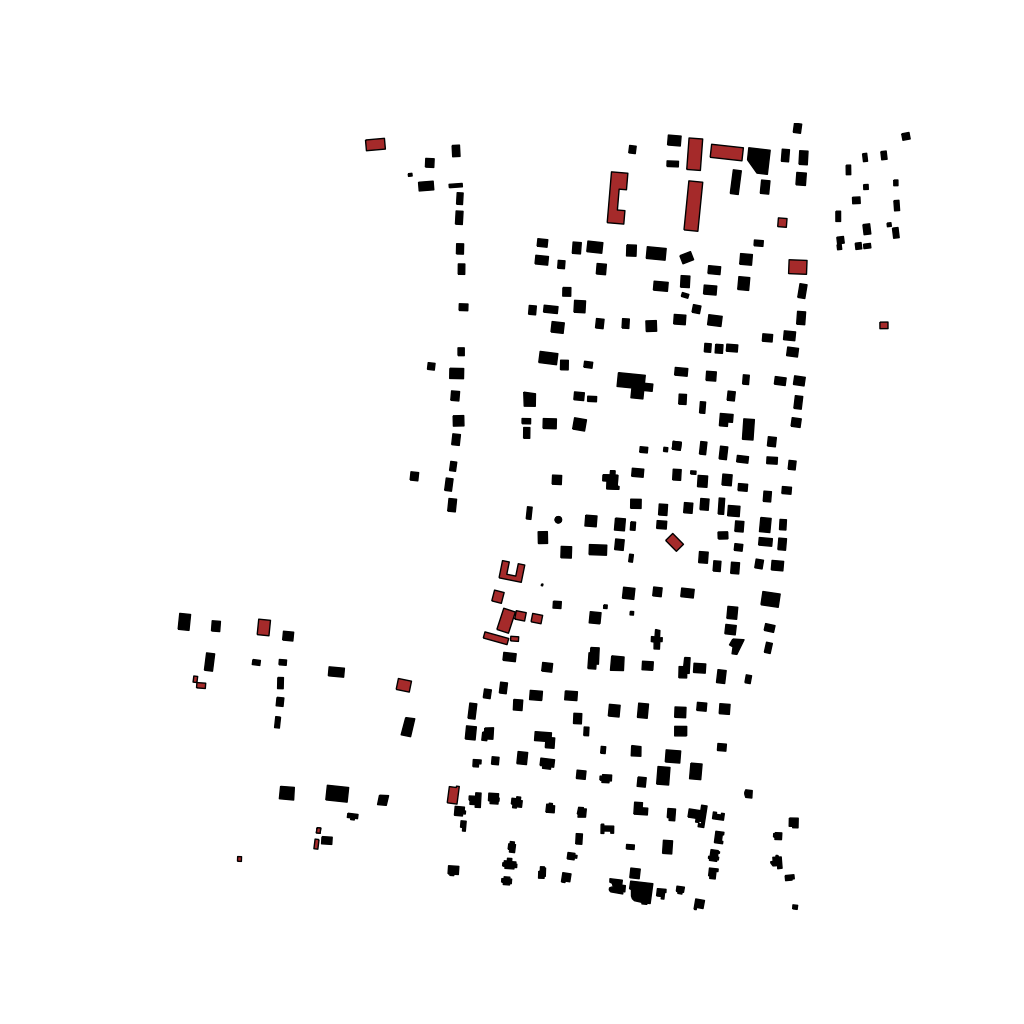
Tags: overhead vector_map, business, recreation, residential, transport, individual_rise, low_rise, density_2, Building, Facility, 1.0 km²